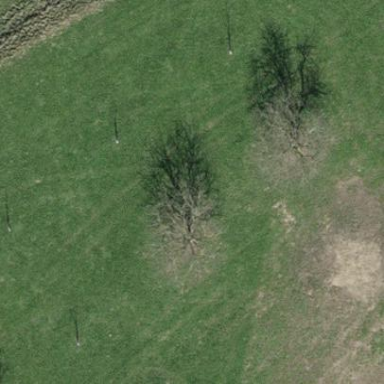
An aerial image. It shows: Orchard.